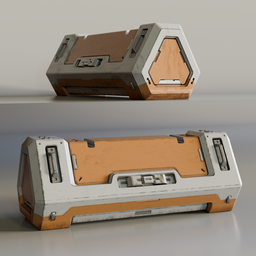
Label: tools